Question: I'm running celery on Windows, and there's a task that writes a file on a network drive. Looks like it's having issue to write due to permission. Here's part of celery log that shows the error:
'''
File "C:\TaskerApp\FlaskApps\Tasker asks.py", line 194, in export
with open(filename, 'wb') as w:
IOError: [Errno 13] Permission denied: u'//saab/Data/5863/5-Message/5863_2M.txt'
'''
And this is the original code:
However when I try to write the file directly from python command line, I don't see any issue.
Just wonder what is the possible reason to cause this issue?

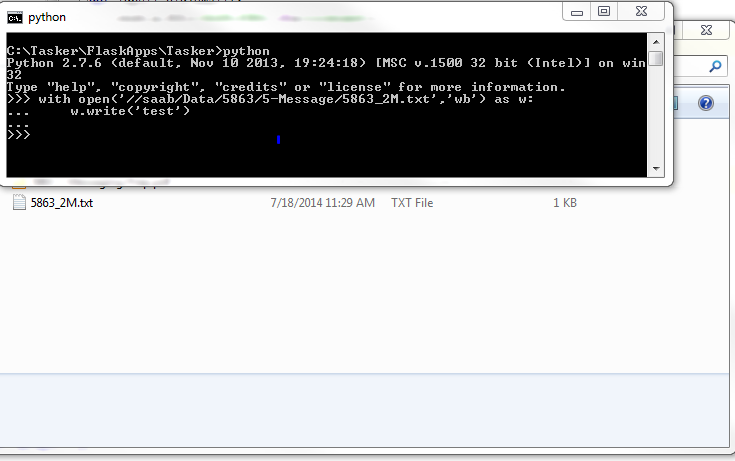
Answer: Finally I got this work. Looks like the service is running under Local System Account, after I share the file path with this local account, the issue went away.